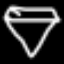
Label: diamond